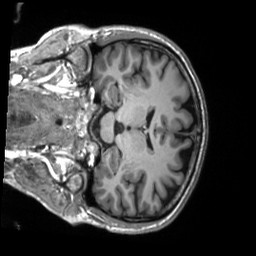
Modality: T1w
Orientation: coronal
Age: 49
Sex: female
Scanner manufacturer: siemens
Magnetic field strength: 3 T
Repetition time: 2.53 s
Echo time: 0.00219 s